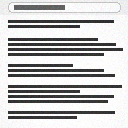
Screen state: on